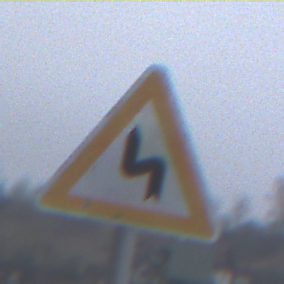
Verkehrszeichen: DoppelkurveZunaechstLinks
Umgebung: Outdoor, Suburban
Tageszeit: MorningAfternoon
Wetter: Overcast
Licht: Natural
Jahreszeit: NotSpecified
Kontrast: LowContrast